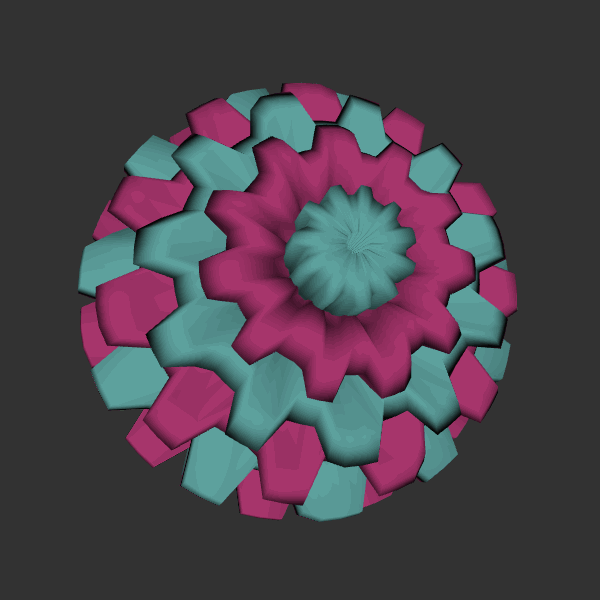
Background: dark